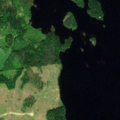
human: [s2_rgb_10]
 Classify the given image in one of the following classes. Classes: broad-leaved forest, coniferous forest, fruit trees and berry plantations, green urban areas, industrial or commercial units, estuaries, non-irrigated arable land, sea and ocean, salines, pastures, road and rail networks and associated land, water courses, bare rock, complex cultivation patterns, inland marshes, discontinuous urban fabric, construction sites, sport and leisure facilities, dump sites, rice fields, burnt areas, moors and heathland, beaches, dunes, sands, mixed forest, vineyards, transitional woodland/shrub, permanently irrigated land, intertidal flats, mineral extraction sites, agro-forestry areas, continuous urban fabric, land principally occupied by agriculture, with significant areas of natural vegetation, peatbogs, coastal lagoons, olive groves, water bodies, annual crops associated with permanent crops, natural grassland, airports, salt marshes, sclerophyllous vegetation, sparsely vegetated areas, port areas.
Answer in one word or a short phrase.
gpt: mixed forest, transitional woodland/shrub, water bodies